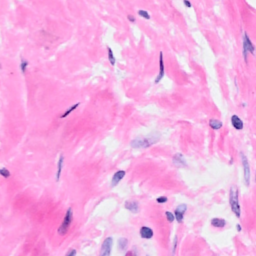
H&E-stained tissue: Breast